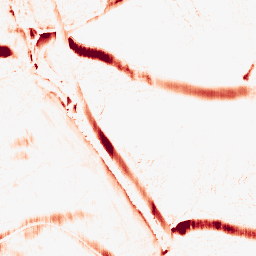
Category: morphological
Decomposition family: morphological_ellipse
Decomposition parameters: operation: opening
width: 20
height: 5
Upsampling method: lanczos
Upsampling parameters: scale: 4
Upsampling scale: 4